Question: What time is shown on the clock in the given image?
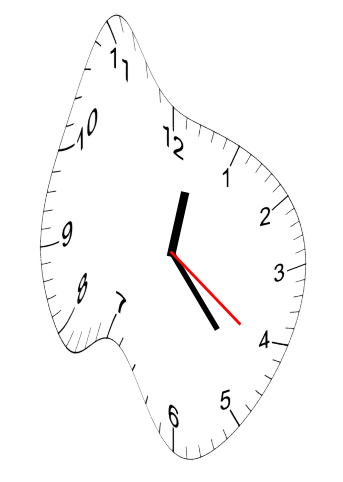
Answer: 12:23:21